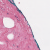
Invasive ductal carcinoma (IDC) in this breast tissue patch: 0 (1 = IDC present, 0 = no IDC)